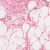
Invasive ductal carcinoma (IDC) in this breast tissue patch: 0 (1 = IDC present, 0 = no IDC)